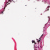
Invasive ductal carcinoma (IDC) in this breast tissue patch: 0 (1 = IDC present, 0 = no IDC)